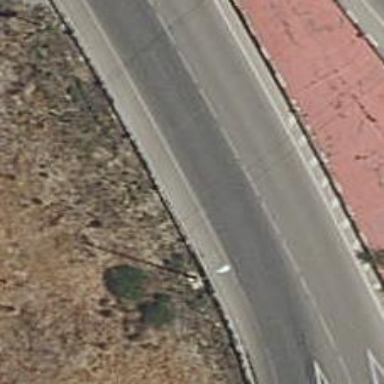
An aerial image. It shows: Asphalt trunk highway.